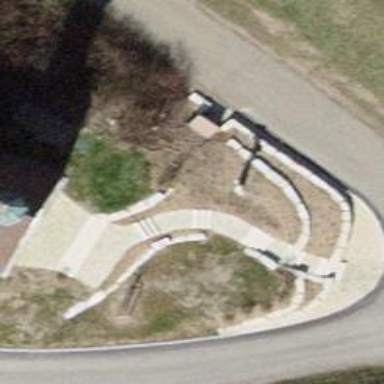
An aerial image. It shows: Paved steps on the road.